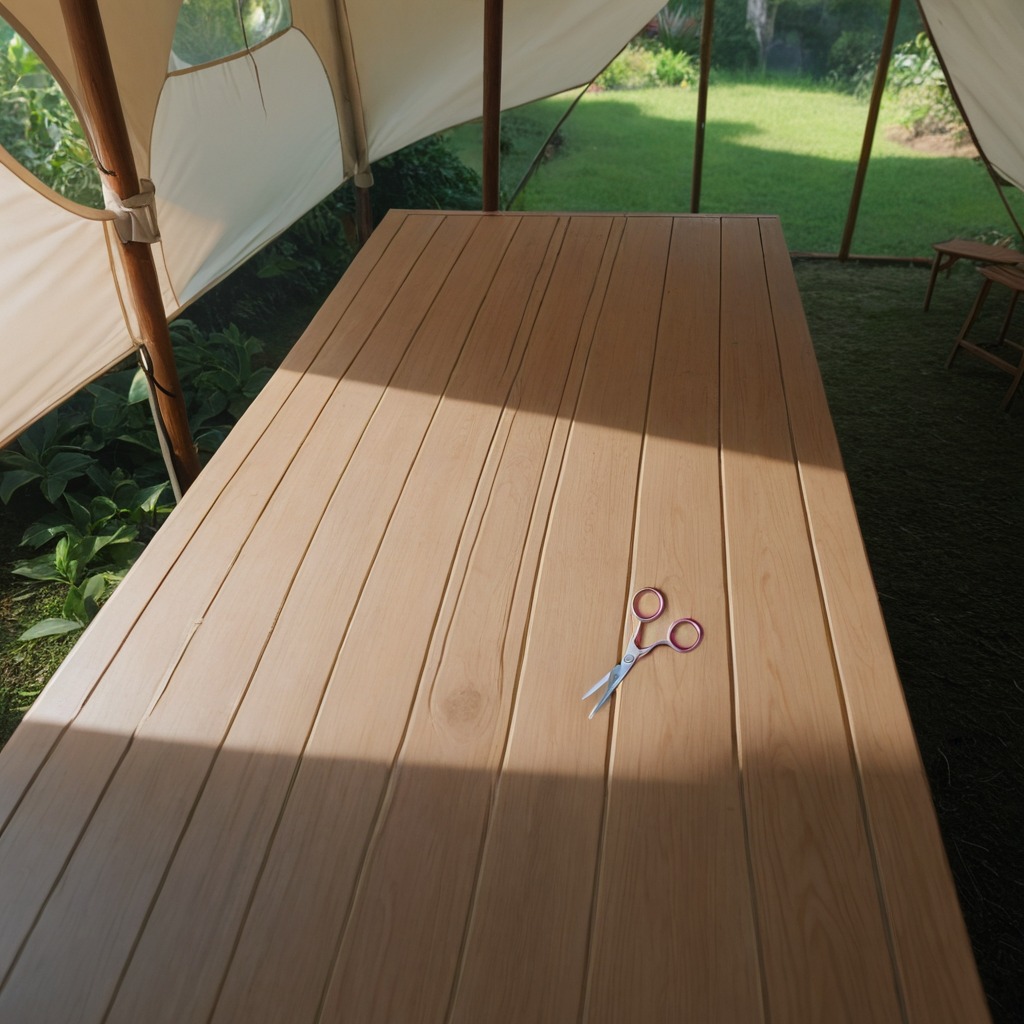
A scissor is lying on a wooden table inside a jungle field workshop tent humid ambient light worn but